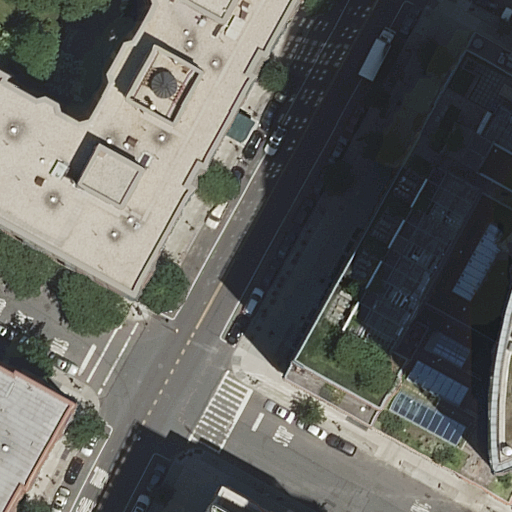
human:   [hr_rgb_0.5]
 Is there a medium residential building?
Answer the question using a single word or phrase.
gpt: no

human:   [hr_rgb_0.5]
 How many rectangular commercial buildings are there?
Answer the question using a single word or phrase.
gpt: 0

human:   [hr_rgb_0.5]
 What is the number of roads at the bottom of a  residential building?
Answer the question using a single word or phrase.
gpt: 16

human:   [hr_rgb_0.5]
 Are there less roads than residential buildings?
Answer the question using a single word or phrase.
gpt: no

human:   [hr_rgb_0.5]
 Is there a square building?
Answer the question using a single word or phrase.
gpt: no

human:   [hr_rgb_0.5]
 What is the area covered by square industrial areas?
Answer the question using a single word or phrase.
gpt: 0m2

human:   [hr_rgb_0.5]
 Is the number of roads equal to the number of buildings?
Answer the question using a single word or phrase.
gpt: no

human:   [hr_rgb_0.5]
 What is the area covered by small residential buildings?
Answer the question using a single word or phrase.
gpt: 37m2

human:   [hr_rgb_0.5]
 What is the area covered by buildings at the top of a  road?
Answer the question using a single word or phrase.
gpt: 1259m2

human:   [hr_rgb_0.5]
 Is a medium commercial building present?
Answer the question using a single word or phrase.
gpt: no

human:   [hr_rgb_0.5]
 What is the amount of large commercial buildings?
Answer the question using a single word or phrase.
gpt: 0

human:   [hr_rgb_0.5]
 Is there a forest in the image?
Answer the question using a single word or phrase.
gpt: no

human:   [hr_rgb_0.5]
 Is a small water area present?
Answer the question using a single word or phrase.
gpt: no

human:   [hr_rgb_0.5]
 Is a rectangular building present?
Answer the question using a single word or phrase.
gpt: yes

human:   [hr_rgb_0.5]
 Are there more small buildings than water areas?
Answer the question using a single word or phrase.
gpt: yes

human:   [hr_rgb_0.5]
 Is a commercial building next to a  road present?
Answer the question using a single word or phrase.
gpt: no

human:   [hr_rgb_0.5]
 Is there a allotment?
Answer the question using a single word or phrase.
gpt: no

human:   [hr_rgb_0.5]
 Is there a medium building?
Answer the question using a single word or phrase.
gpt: no

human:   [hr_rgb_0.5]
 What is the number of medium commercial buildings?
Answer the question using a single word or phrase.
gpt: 0

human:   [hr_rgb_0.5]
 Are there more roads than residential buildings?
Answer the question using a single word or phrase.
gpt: yes

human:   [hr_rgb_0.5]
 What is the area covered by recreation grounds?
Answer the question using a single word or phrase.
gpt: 0m2

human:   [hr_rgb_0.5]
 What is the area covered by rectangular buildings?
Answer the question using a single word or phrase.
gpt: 37m2

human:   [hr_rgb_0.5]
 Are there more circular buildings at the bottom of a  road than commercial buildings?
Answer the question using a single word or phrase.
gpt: no

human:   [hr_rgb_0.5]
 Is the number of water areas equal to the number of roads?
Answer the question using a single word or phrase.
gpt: no

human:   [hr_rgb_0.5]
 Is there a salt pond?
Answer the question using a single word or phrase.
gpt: no

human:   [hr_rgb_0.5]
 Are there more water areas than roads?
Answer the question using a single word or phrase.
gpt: no

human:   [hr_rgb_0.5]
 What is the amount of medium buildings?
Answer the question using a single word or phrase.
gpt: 0

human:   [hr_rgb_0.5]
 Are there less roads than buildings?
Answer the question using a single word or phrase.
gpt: no

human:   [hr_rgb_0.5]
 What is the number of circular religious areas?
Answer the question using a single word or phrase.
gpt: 0

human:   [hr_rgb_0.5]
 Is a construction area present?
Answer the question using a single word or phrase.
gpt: no

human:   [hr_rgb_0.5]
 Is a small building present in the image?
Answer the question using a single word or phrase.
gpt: yes

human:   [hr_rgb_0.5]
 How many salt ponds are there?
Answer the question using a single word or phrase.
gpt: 0

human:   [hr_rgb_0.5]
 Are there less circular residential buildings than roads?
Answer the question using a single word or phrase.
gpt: yes

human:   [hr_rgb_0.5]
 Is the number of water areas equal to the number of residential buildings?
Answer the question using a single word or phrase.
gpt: no

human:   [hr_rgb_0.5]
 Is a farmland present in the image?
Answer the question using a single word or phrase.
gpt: no

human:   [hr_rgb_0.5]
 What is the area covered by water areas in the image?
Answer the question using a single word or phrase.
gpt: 0m2